Question: Hi,
I am wondering if there's a way to somehow force Chrome (Safari and Opera included) to render the fonts that are loaded by '@font-face' better? I'm not sure if it's only these two fonts, but I sincerely doubt it.

The top snapshot is the rendering of the text in Firefox 8. The one below is from Chrome(16). Now, this wouldn't bother me much if it was rendering awfully in IE, too--but in IE it renders quite wonderfully (similary to FF).
So, I did try a few things:
1. Tried applying text-shadow. It made it seem a little better, but still pretty awful.
2. I tried using -webkit-font-smoothing: antialiased, but that didn't seem to have any effect at all.
Now, I could stop being an annoying perfectionist and simply use an image for the logo (since the smaller text doesn't render that badly, but still bad, mind you) and be done with it.
I don't really like that solution, but I will accept it if there is no other.
Thanks!
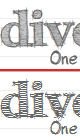
Answer: I'm seeing almost the exact opposite on OS X. Chrome, Safari are fine and Firefox isn't displaying right.
Chrome 18.0.1003.1 dev:

Safari 5.1.2 (7534.52.7):

Firefox 9.0.1:

Opera 11.60 Build 1185:

Internet Explorer 9.0.8112 (under Parallels VM):

It looks like Windows 7 '@font-face' problems are quite common, and there are a lot of inconsistencies in general:
- <URL>